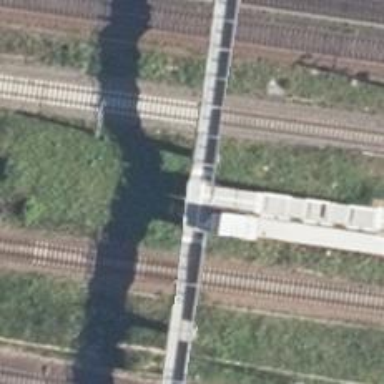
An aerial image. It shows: Footway bridge with metal surface.